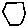
Label: hexagon